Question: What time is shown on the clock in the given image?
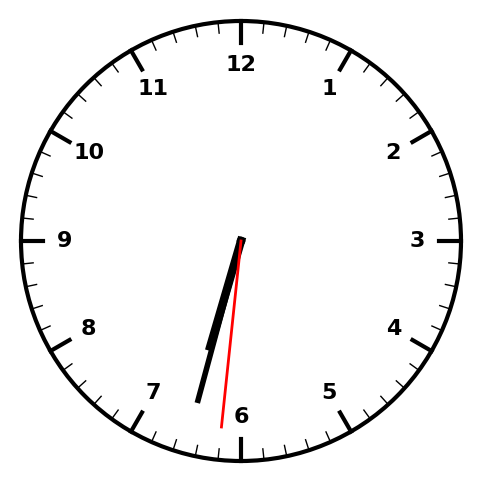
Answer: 06:32:31